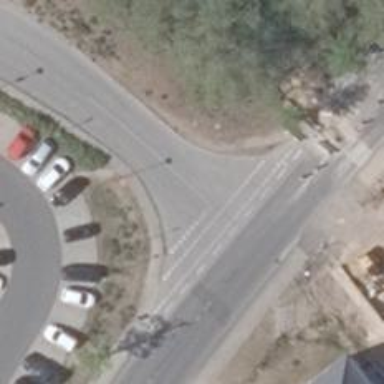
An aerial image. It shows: Road with "give way" sign.